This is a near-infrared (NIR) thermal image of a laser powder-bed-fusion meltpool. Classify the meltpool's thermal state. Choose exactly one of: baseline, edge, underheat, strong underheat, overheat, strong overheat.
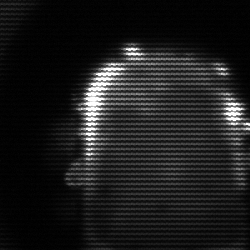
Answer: baseline